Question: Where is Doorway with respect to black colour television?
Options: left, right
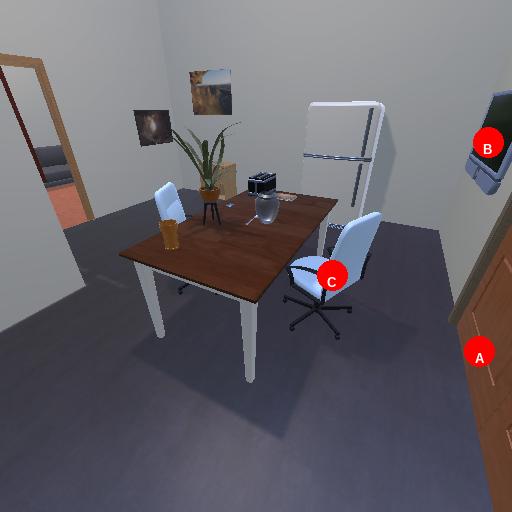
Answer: left